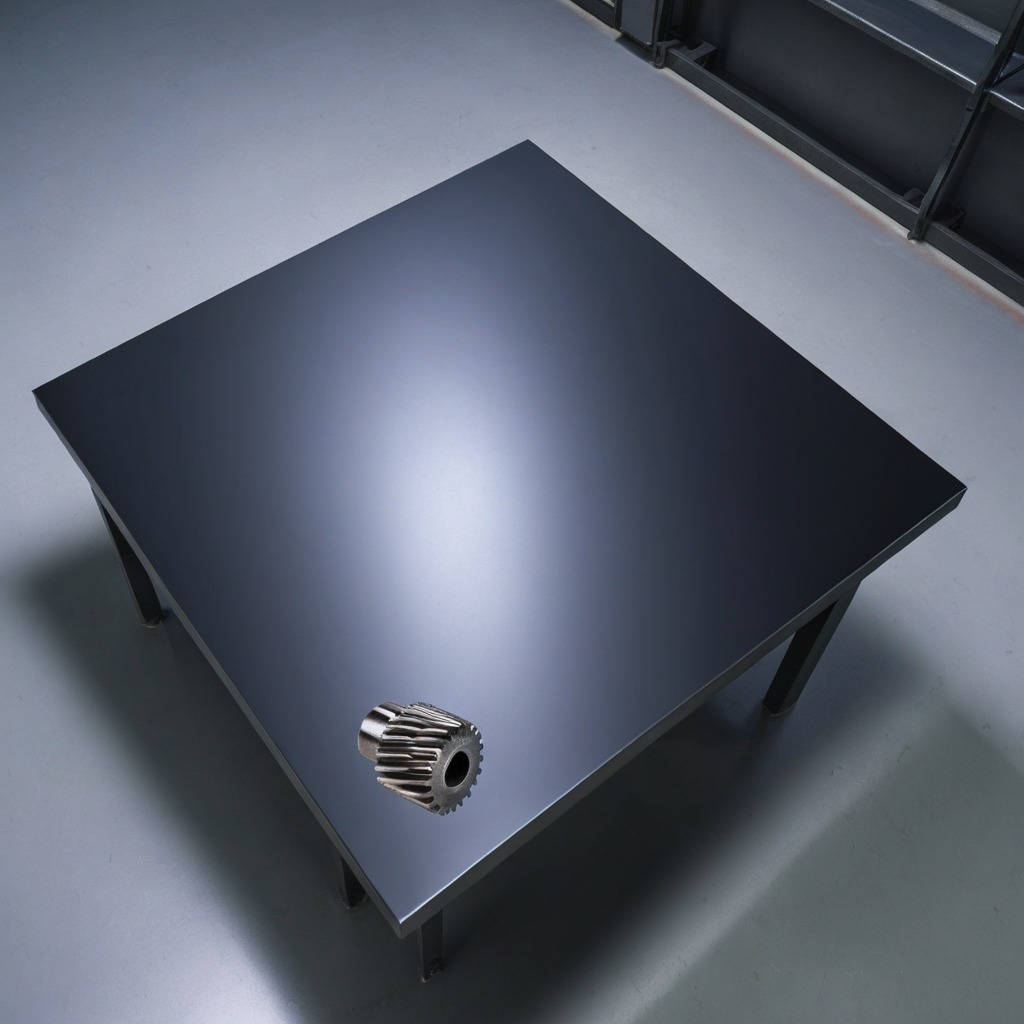
A steel gear with teeth is lying on a clean empty table in a basement in the evening soft directional lighting on the tabletop realistic grain studio-quality clarity centered framing